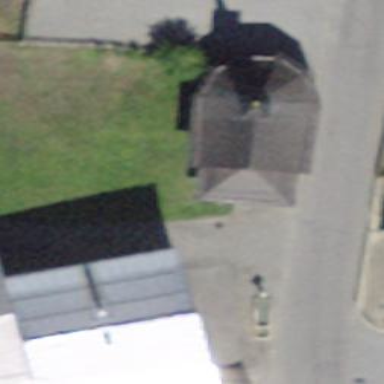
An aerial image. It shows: Chapel building.